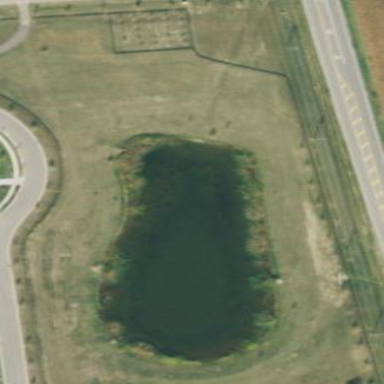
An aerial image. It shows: Pond surrounded by natural water.